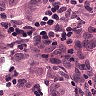
Metastatic tissue present: yes